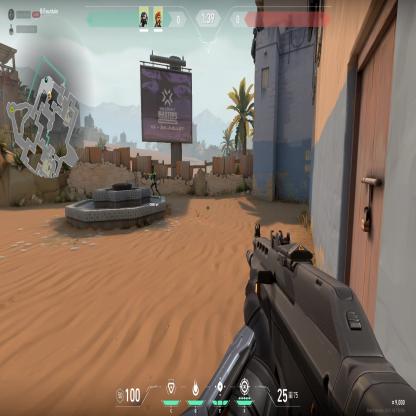
Label: teammate